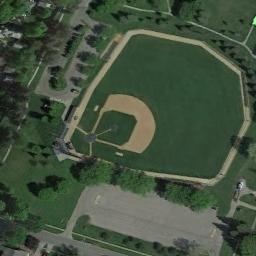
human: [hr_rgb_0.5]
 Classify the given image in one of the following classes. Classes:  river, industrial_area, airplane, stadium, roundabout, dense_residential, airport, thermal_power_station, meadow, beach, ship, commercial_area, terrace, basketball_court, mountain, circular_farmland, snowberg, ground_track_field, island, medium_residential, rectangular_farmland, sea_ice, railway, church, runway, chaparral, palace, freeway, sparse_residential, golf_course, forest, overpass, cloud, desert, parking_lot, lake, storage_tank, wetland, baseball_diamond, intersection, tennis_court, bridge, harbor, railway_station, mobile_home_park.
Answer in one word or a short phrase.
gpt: baseball_diamond